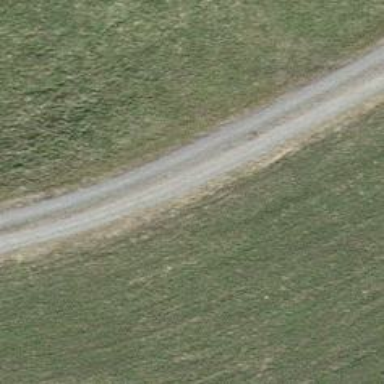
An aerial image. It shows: Compacted grade3 track.